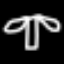
Label: palm tree